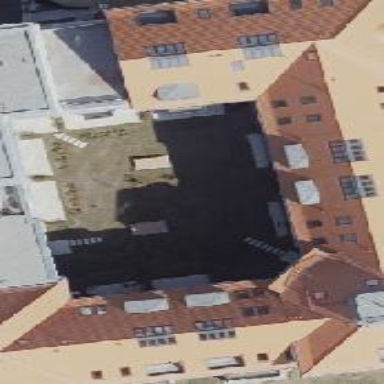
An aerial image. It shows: Historic apartment building with hipped roof shape.